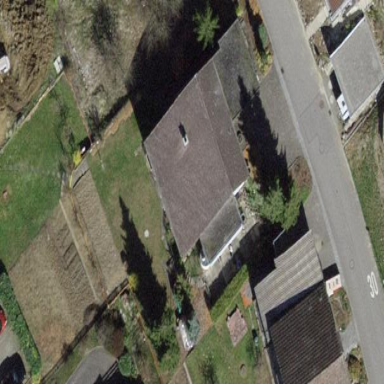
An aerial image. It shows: Building with tiled roof.